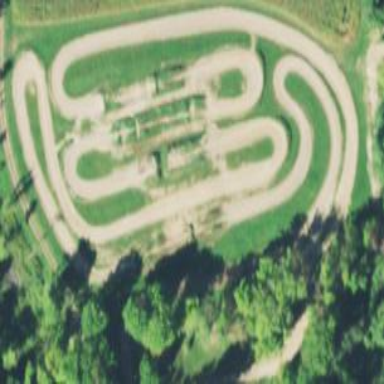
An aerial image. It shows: Motocross raceway road.